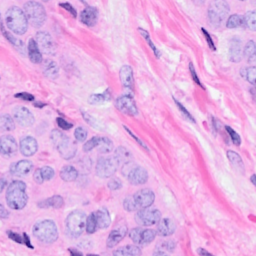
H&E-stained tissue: Breast